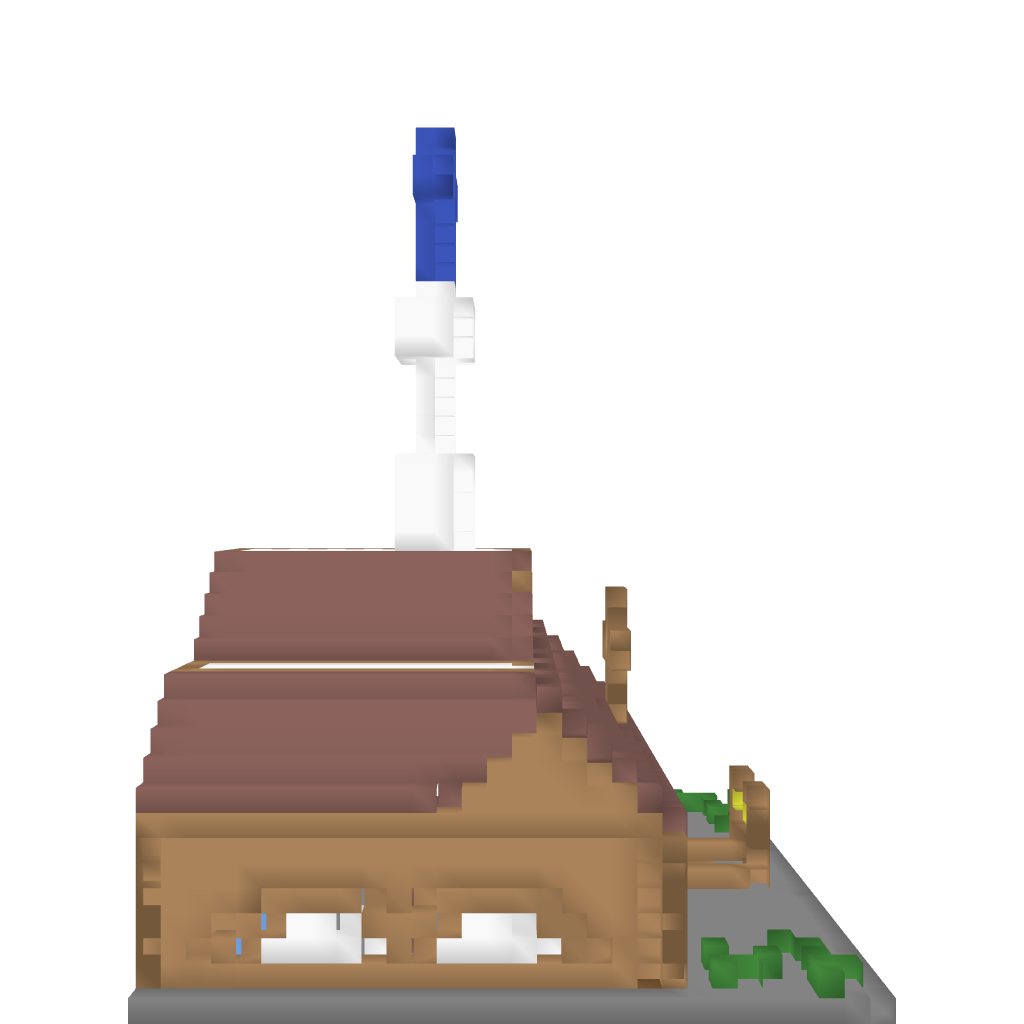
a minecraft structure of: Church bad low quality